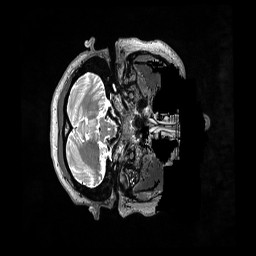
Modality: T2w
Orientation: axial
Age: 41
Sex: female
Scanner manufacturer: siemens
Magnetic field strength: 3 T
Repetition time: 3.2 s
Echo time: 0.562 s